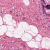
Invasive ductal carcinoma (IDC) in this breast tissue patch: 0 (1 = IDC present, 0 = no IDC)